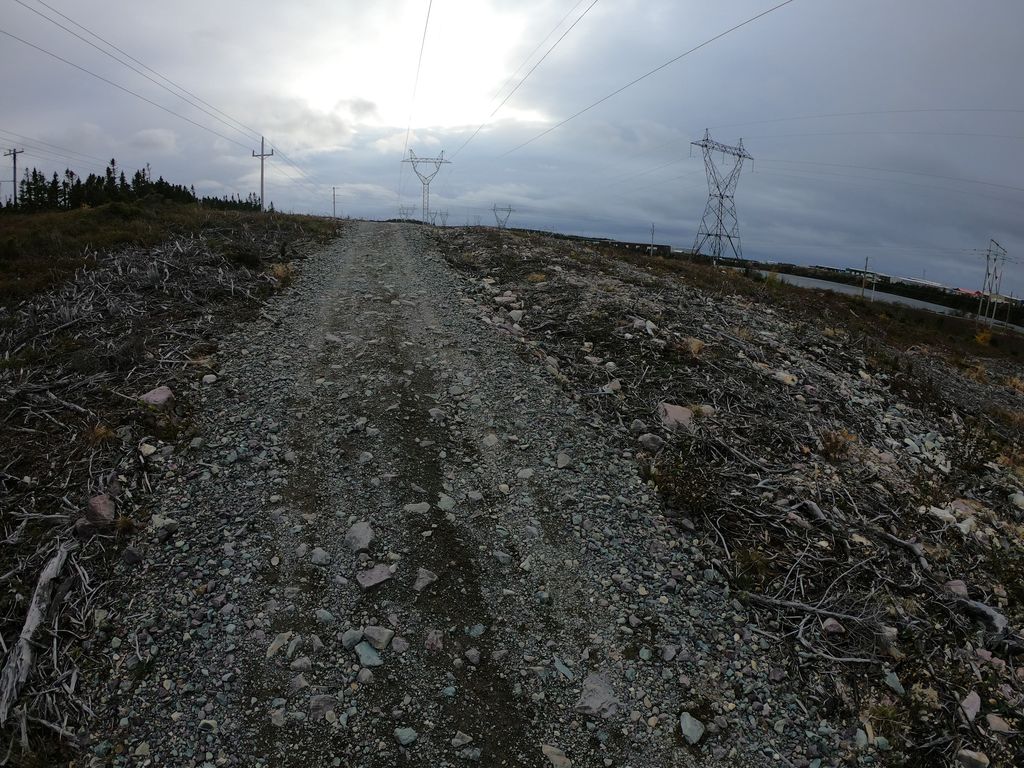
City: st_johns